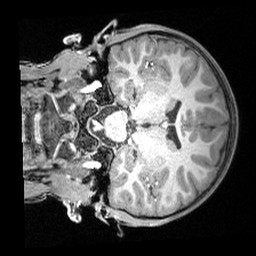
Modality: T1w
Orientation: coronal
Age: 9
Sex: female
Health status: ill
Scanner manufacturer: siemens
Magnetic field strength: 3 T
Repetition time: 1.6 s
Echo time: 0.00179 s